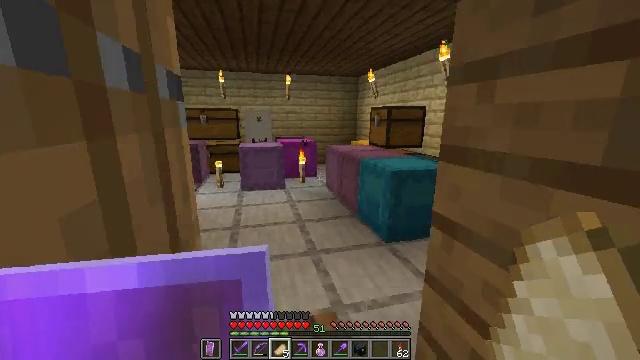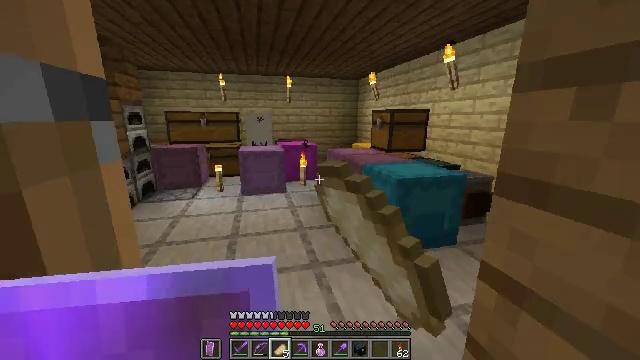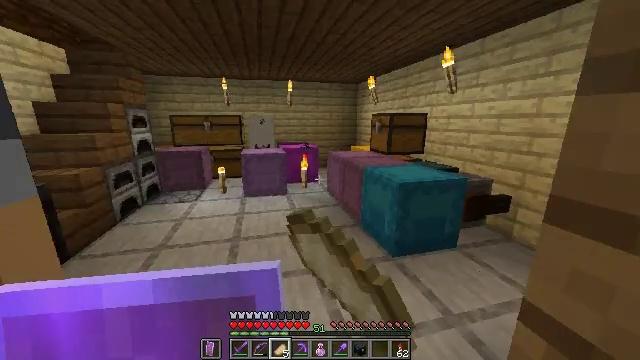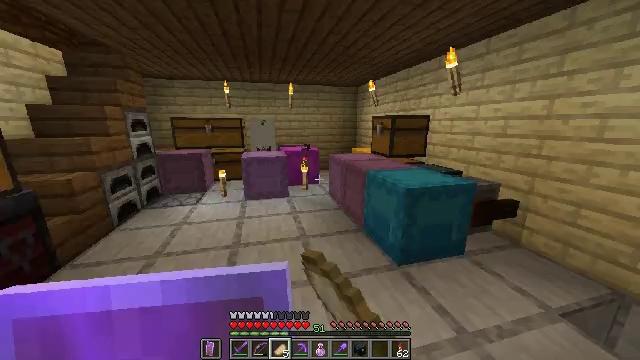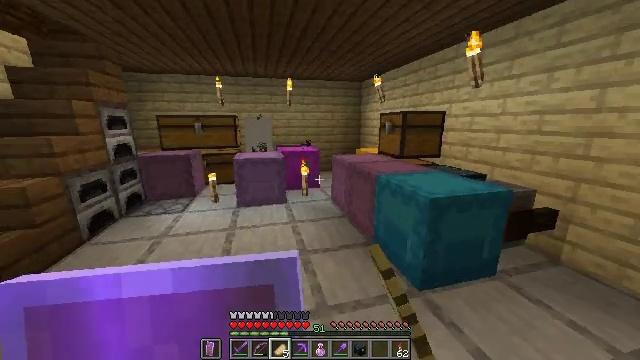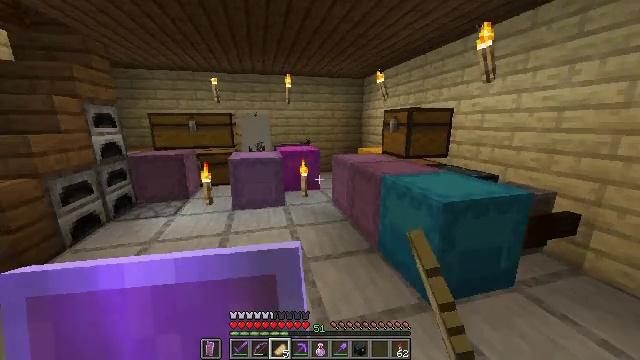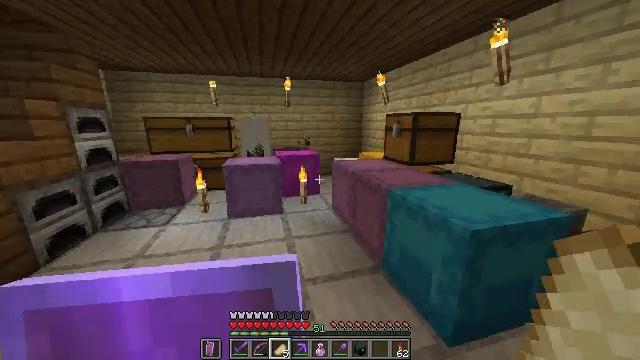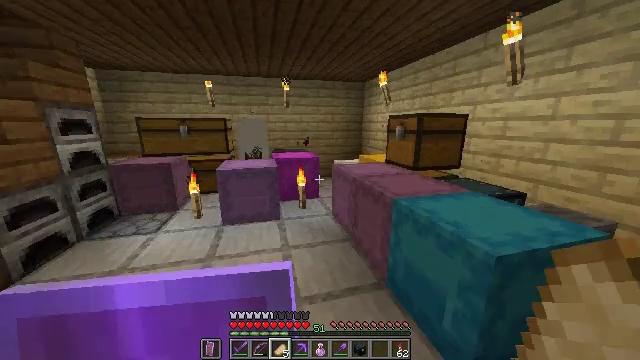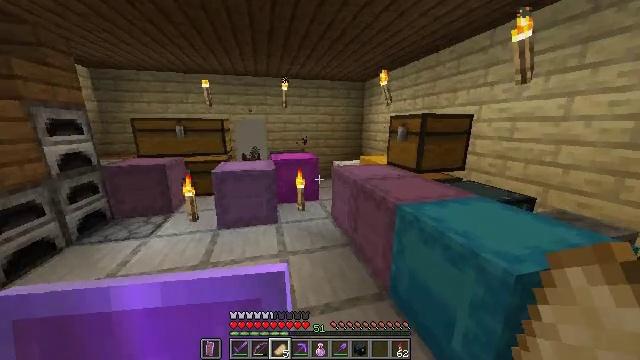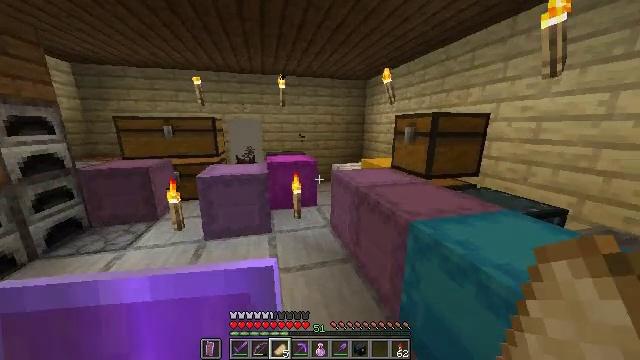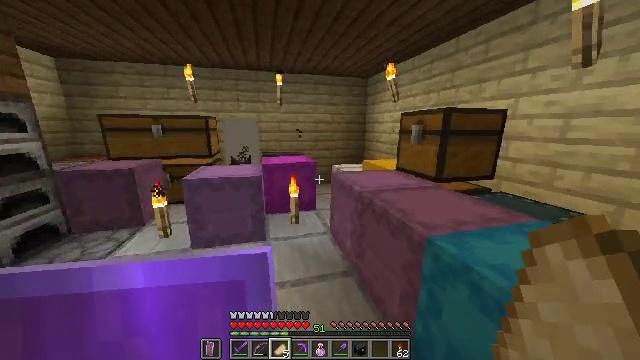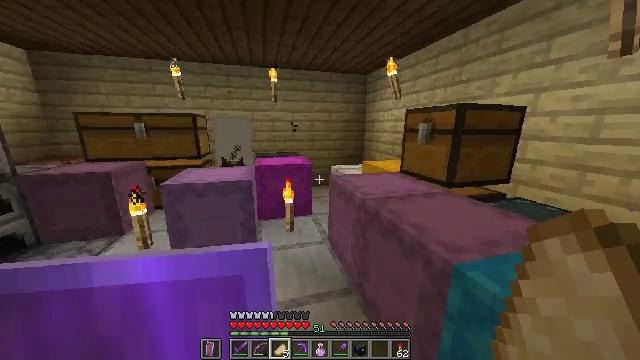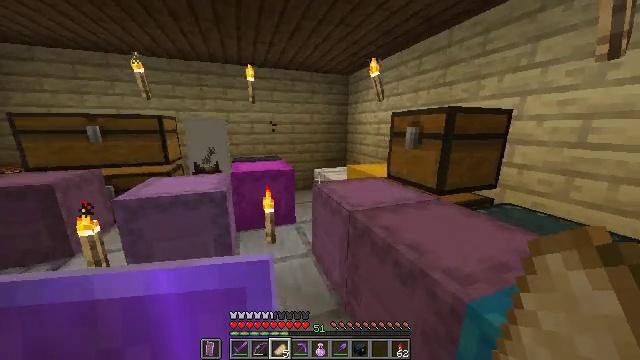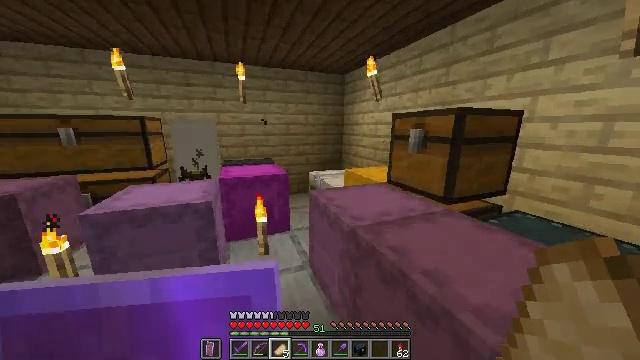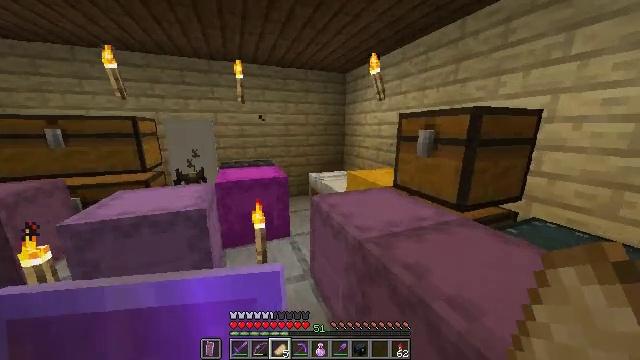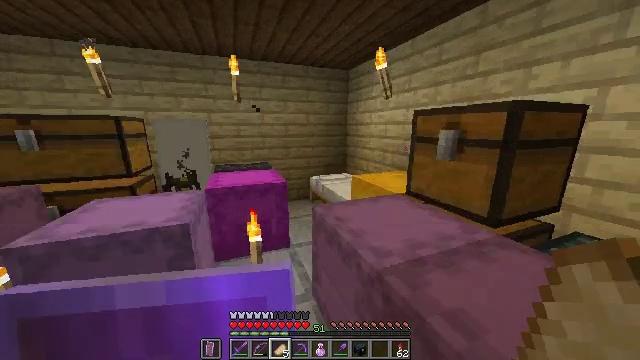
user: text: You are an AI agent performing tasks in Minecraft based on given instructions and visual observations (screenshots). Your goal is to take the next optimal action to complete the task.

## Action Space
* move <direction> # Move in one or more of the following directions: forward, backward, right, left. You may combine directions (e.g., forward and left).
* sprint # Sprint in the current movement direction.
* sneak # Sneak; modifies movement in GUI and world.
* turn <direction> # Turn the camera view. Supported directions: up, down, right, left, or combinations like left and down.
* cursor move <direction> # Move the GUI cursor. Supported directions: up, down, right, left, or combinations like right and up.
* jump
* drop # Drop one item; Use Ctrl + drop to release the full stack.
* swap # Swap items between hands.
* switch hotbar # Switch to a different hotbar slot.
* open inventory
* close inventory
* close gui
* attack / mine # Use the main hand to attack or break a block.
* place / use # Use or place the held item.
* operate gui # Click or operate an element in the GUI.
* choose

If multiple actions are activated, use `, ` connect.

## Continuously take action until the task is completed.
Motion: motion action
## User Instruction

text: Harvest grass block to clear the area.
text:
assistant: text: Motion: move forward, sprint, use / place
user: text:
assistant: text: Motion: move forward, sprint, use / place
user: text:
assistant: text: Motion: move forward, sprint
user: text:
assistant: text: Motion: move forward, sprint
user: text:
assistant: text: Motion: move forward, sprint
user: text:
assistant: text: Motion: move forward, sprint
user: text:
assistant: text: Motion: move forward, sprint
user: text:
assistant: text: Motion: move forward, sprint
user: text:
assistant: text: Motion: move forward, sprint
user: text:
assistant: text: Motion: move forward, sprint
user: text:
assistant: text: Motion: move forward, sprint
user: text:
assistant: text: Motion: move forward, sprint, turn right
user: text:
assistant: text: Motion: move forward, turn right
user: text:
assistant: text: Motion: move forward
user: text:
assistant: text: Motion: move forward
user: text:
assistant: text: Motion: move forward
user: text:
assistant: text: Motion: move forward, turn right and down
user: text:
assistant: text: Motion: move forward, turn right and down
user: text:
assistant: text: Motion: move forward
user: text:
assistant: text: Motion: no_op
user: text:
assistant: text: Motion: use / place
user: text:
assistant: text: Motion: use / place
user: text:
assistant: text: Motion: turn right, use / place
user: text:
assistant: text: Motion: no_op
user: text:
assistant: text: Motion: no_op
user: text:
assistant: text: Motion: no_op
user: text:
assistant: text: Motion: no_op
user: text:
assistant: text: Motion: no_op
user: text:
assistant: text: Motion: no_op
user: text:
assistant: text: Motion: no_op